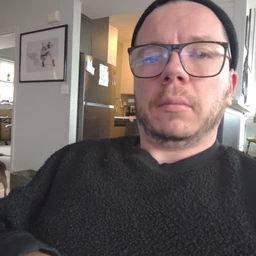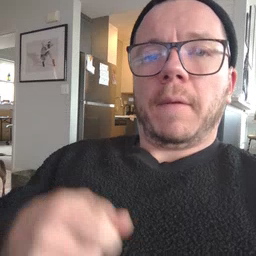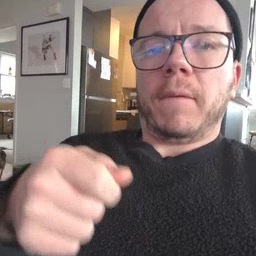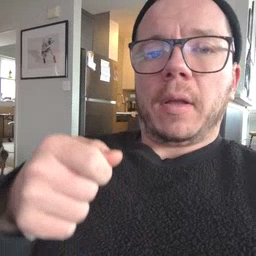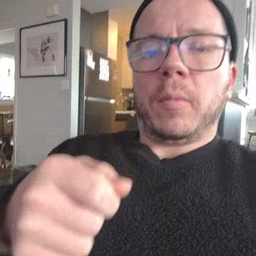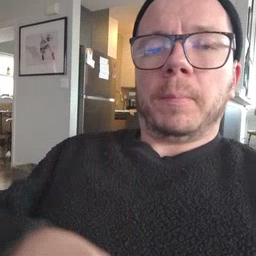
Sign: vacuum